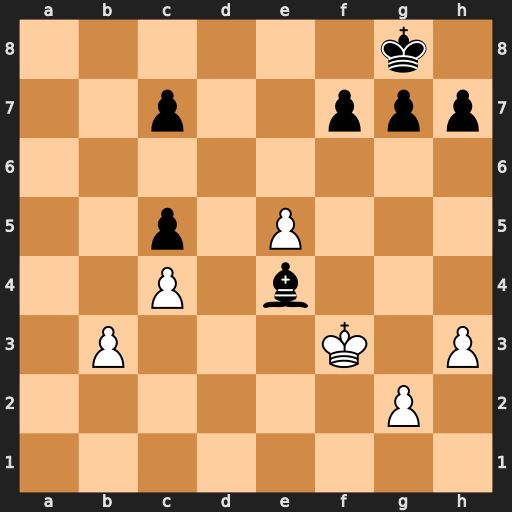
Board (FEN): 6k1/2p2ppp/8/2p1P3/2P1b3/1P3K1P/6P1/8
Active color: w
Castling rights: -
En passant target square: -
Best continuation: Kxe4 c6 e6 fxe6 Ke5 Kf7 Kd6 e5 Kxc5 e4 Kd4